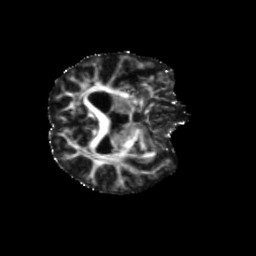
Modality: FA
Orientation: axial
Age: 70
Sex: male
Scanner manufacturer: siemens
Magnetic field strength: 3 T
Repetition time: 5.47 s
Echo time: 0.0854 s